Question: I will start with a very simple ODE, which generates the same error code by using scikits.bvp_solver as I applied to complex ODE. Below is the ODE and the boundary conditions:
'f''''(x)=f(x), f(0)=0, f'(1)=1, f''(0)=1, f'''(1)=1'
The code for solving this ODE:
'''
import numpy
import scikits.bvp_solver as bvp
def Fode(x,y):
return numpy.array([y[1],y[2],y[3],y[0]])
def Fbc(ya,yb):
return (numpy.array([ya[0]]),numpy.array([yb[1]-1]),
numpy.array([ya[2]-1]),numpy.array([yb[3]-1]))
guess=numpy.array([0.0,0.0,0.0,0.0])
problem=bvp.ProblemDefinition (num_ODE=4,num_parameters=0,
num_left_boundary_conditions=2,
boundary_points=(0,1),
function=Fode,boundary_conditions=Fbc)
solution=bvp.solve(bvp_problem=problem,solution_guess=guess)
'''
when I run this code, I receive:

I can not figure out what is the problem, since the same code works well for 2nd order ODE. Any comment is appreciated.
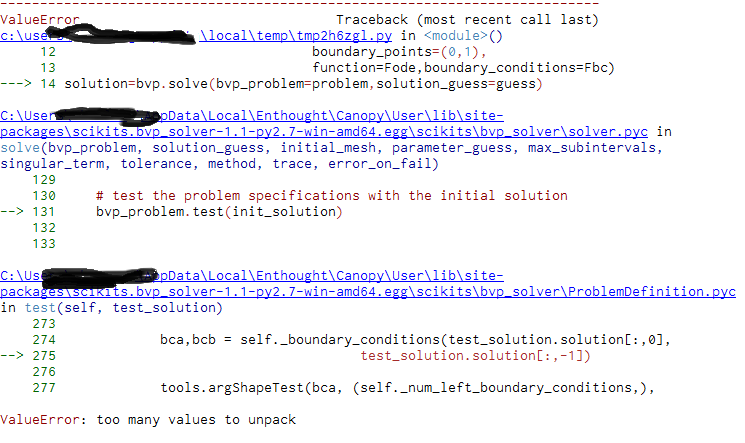
Answer: Your Fbc function should return exactly two arrays, one containing function value differences for boundary conditions at the left, the other one containing the values at the right.
See <URL>
<URL>